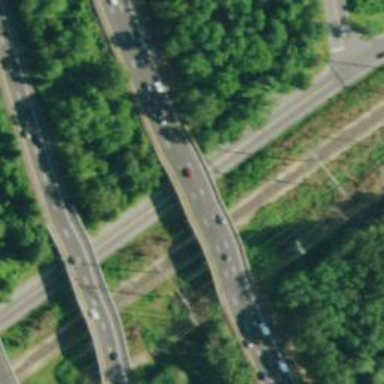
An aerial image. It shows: Motorway bridge spanning urban freeway/expressway.